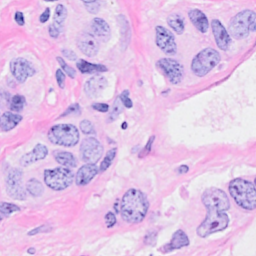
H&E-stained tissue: Breast